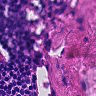
Metastatic tissue present: no